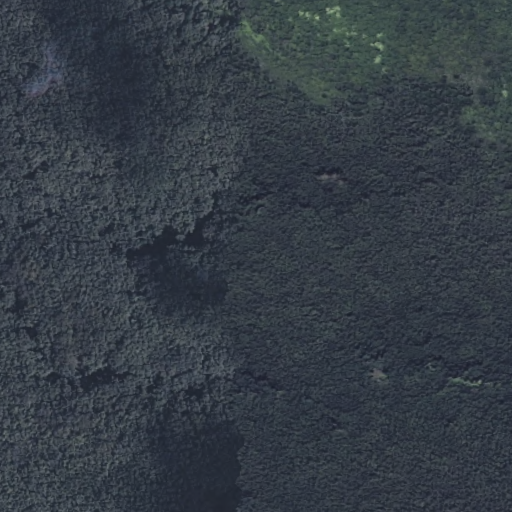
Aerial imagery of mountain in Hawaii named Kapuna containing only unknown